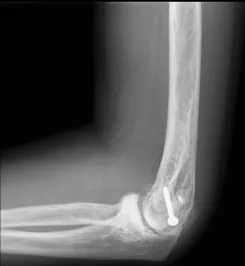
Posteroanterior. Lateral radiographs of elbow 2 years after operation showed anchor suture and bone screw at lateral epicondyle and incompletely reattached avulsed bone.
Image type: radiology (x_ray)